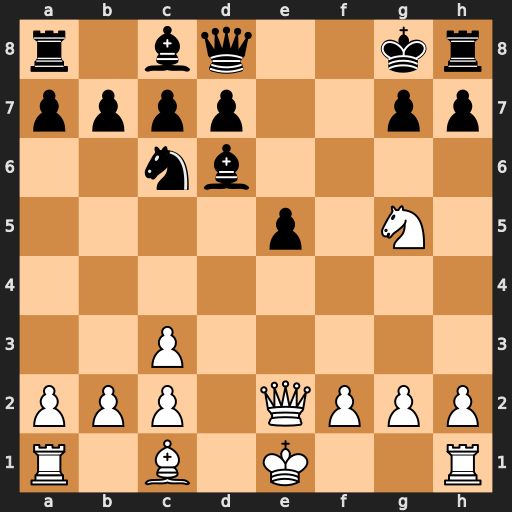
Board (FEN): r1bq2kr/pppp2pp/2nb4/4p1N1/8/2P5/PPP1QPPP/R1B1K2R
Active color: w
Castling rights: KQ
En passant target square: -
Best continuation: Qc4+ Kf8 Qf7#